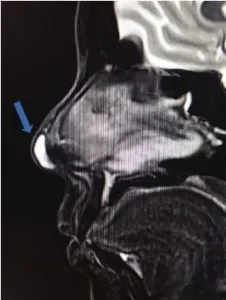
(e) MRI: A water-soluble implant remained in the region, indicated by the arrow.
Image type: radiology (mri)